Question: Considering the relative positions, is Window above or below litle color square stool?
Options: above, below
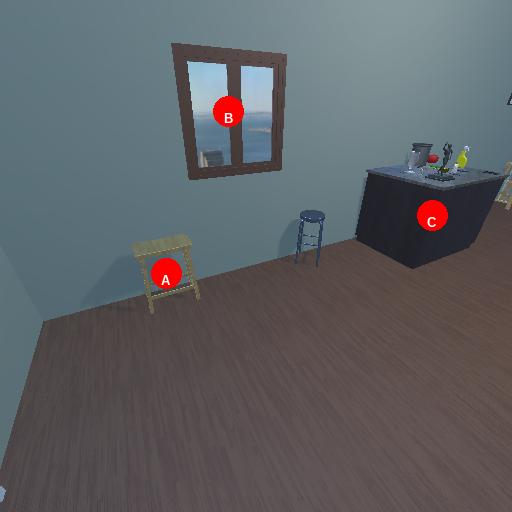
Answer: above